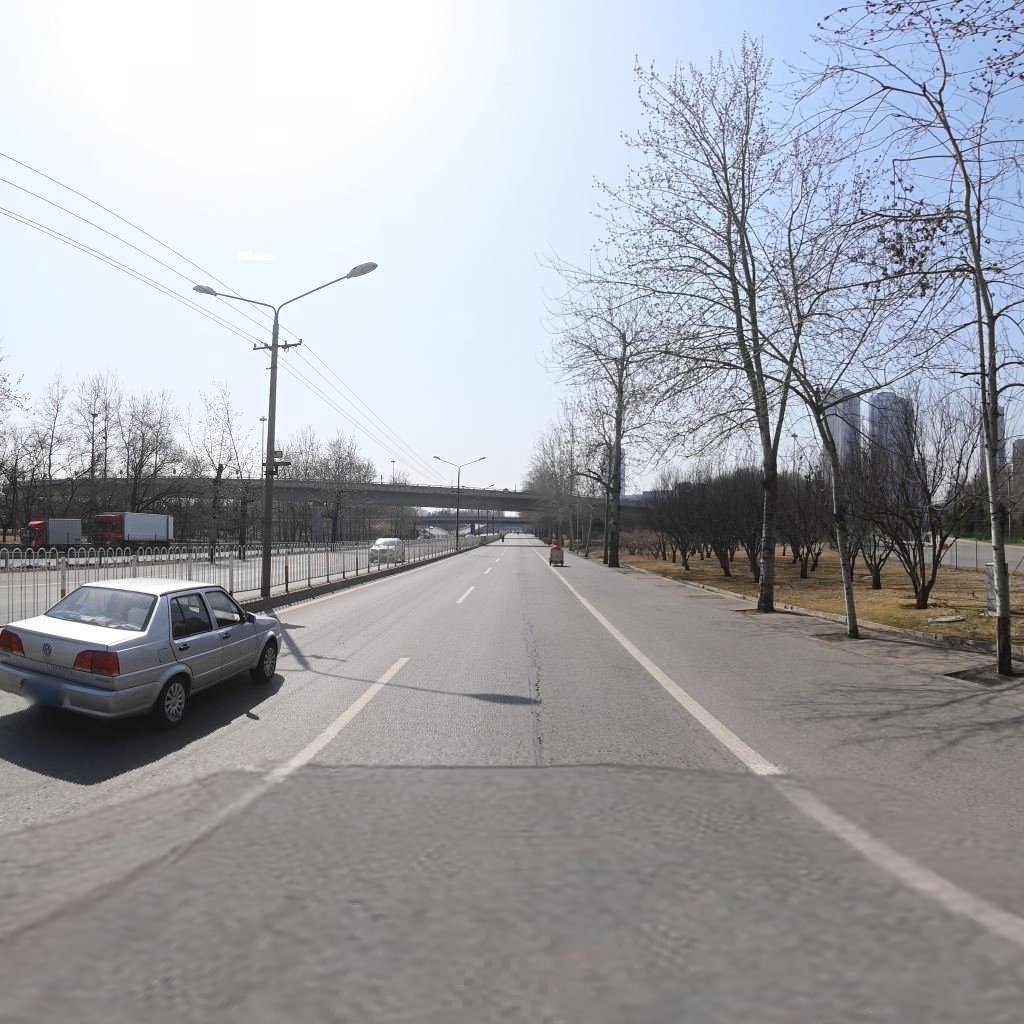
Region: Chaoyang
Road damage annotations: longitudinal crack